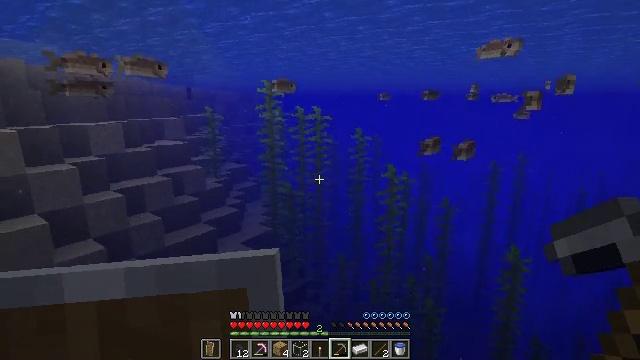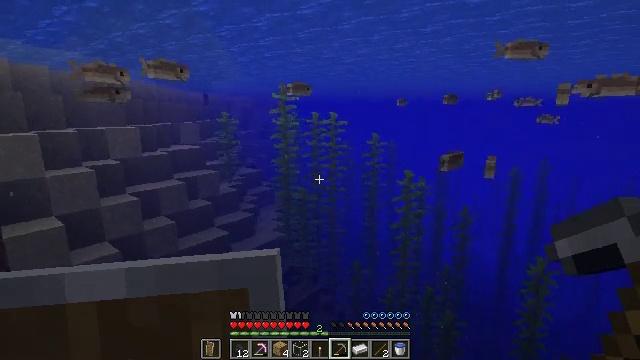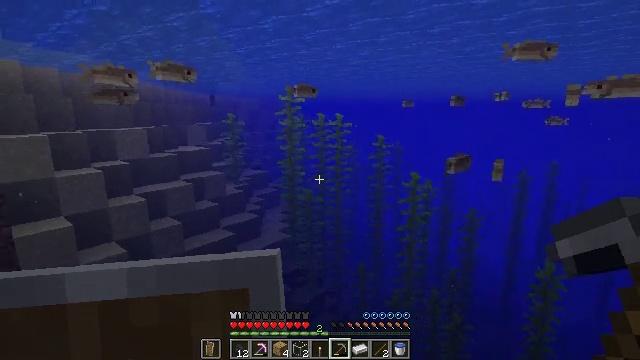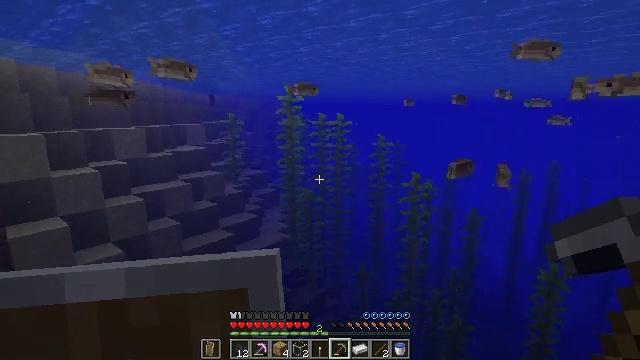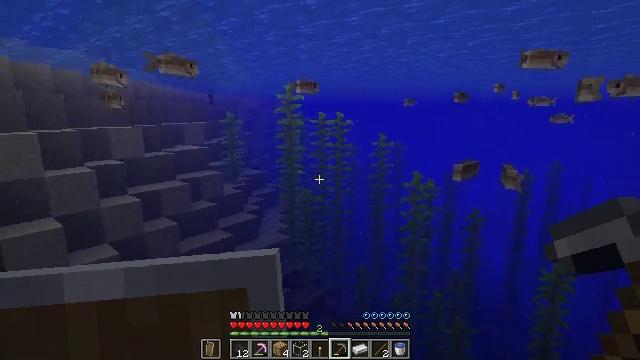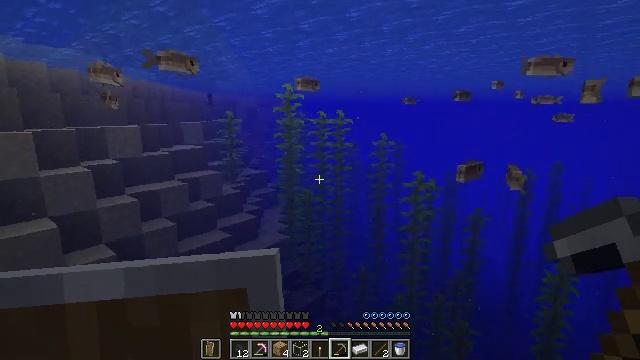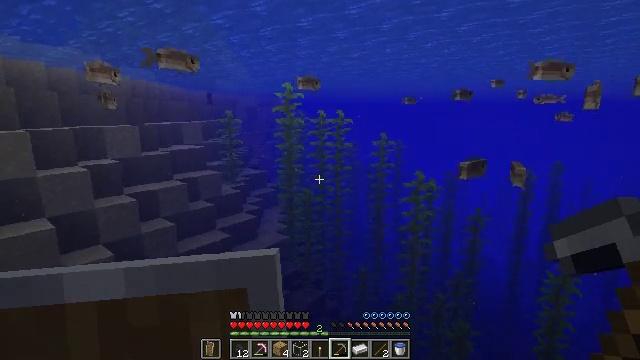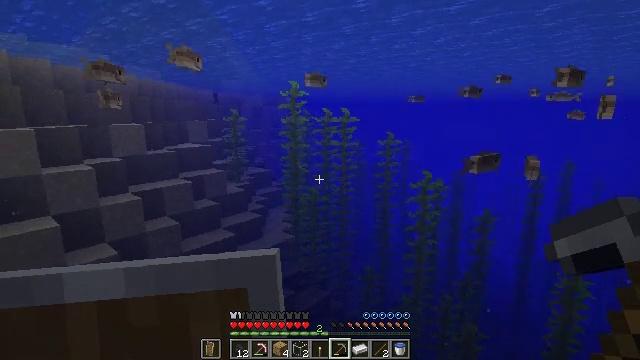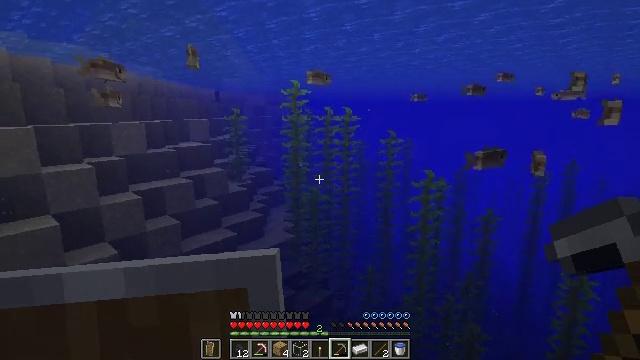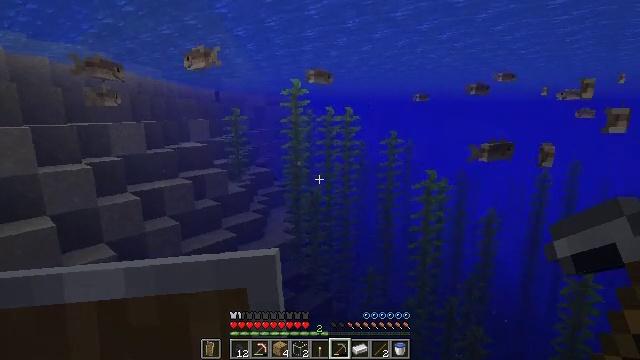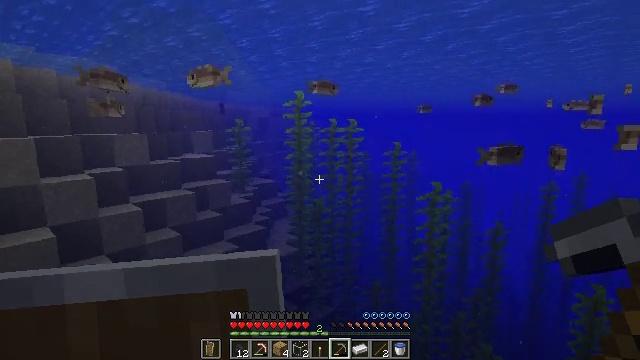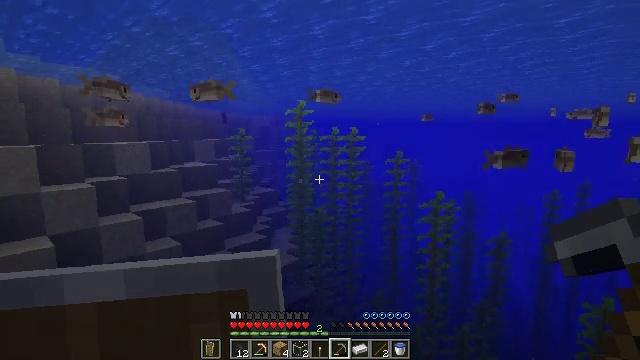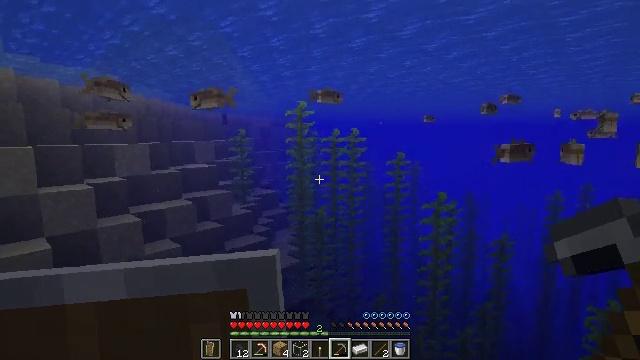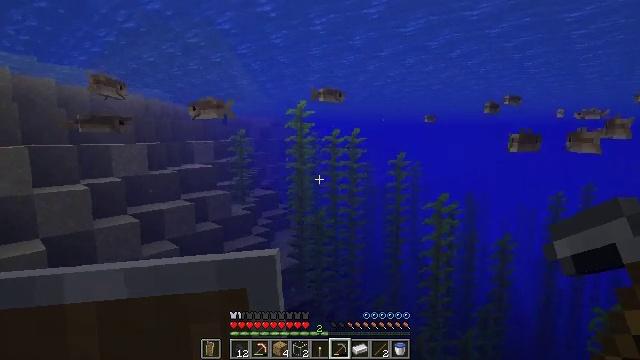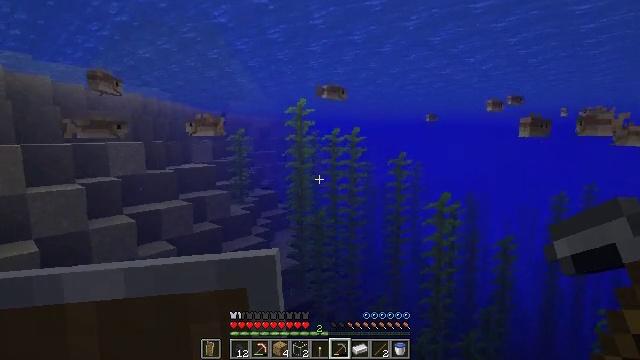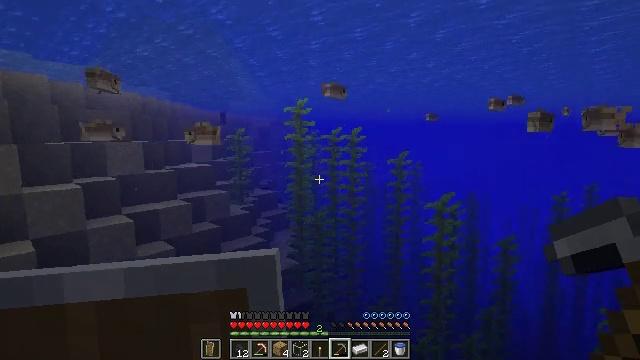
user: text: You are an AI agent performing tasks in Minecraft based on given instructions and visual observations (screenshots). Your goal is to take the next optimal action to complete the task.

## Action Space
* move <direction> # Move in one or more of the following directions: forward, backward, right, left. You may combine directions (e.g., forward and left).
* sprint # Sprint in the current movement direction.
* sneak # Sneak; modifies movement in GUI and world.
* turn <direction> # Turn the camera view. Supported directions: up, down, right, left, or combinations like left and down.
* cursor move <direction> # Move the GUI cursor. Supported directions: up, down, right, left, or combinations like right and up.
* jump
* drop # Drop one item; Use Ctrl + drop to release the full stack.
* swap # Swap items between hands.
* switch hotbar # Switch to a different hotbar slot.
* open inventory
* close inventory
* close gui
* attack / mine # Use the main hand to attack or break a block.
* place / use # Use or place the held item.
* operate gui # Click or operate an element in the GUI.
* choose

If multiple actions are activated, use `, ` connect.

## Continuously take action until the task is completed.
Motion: motion action
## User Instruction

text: Mine the kelp plant underwater.
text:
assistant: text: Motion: move forward, turn left and up
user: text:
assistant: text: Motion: move forward, turn left
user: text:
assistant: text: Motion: move forward
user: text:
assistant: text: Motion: move forward
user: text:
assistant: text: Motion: move forward
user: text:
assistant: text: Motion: move forward
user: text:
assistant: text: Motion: move forward, turn left
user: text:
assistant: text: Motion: move forward
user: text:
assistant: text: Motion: move forward
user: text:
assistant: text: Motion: move forward, turn up
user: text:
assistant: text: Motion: move forward, turn up
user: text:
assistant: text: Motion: move forward
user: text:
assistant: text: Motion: move forward
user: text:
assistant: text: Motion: move forward
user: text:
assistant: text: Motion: move forward
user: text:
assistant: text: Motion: move forward
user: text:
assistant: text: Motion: move forward
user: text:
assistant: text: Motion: move forward
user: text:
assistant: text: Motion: move forward
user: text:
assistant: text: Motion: move forward
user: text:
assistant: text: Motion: move forward
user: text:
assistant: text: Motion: move forward
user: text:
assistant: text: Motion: move forward
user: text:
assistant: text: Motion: move forward
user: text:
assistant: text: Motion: move forward
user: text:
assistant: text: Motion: move forward
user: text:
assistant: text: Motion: move forward
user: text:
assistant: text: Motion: move forward
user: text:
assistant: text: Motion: move forward
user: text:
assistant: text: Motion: move forward